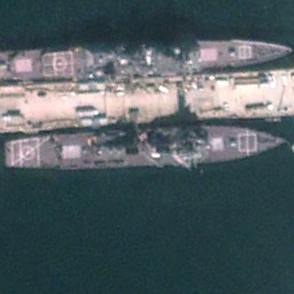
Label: destroyer